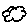
Label: cloud